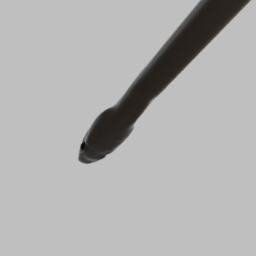
Label: animals